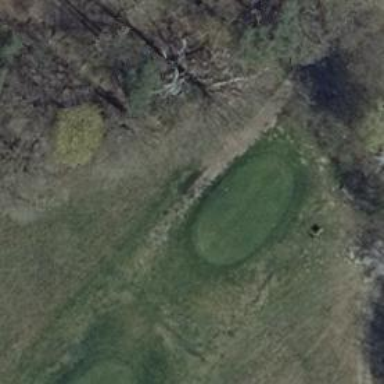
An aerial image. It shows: Golf tee.